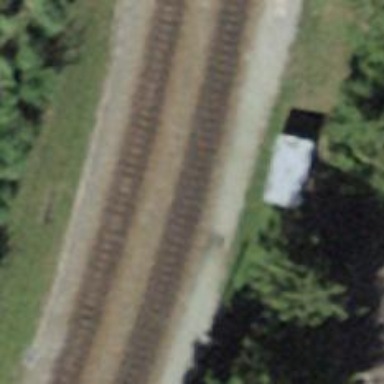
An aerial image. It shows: Narrow-gauge railway with single track. The railway is electrified with contact line.